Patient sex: M
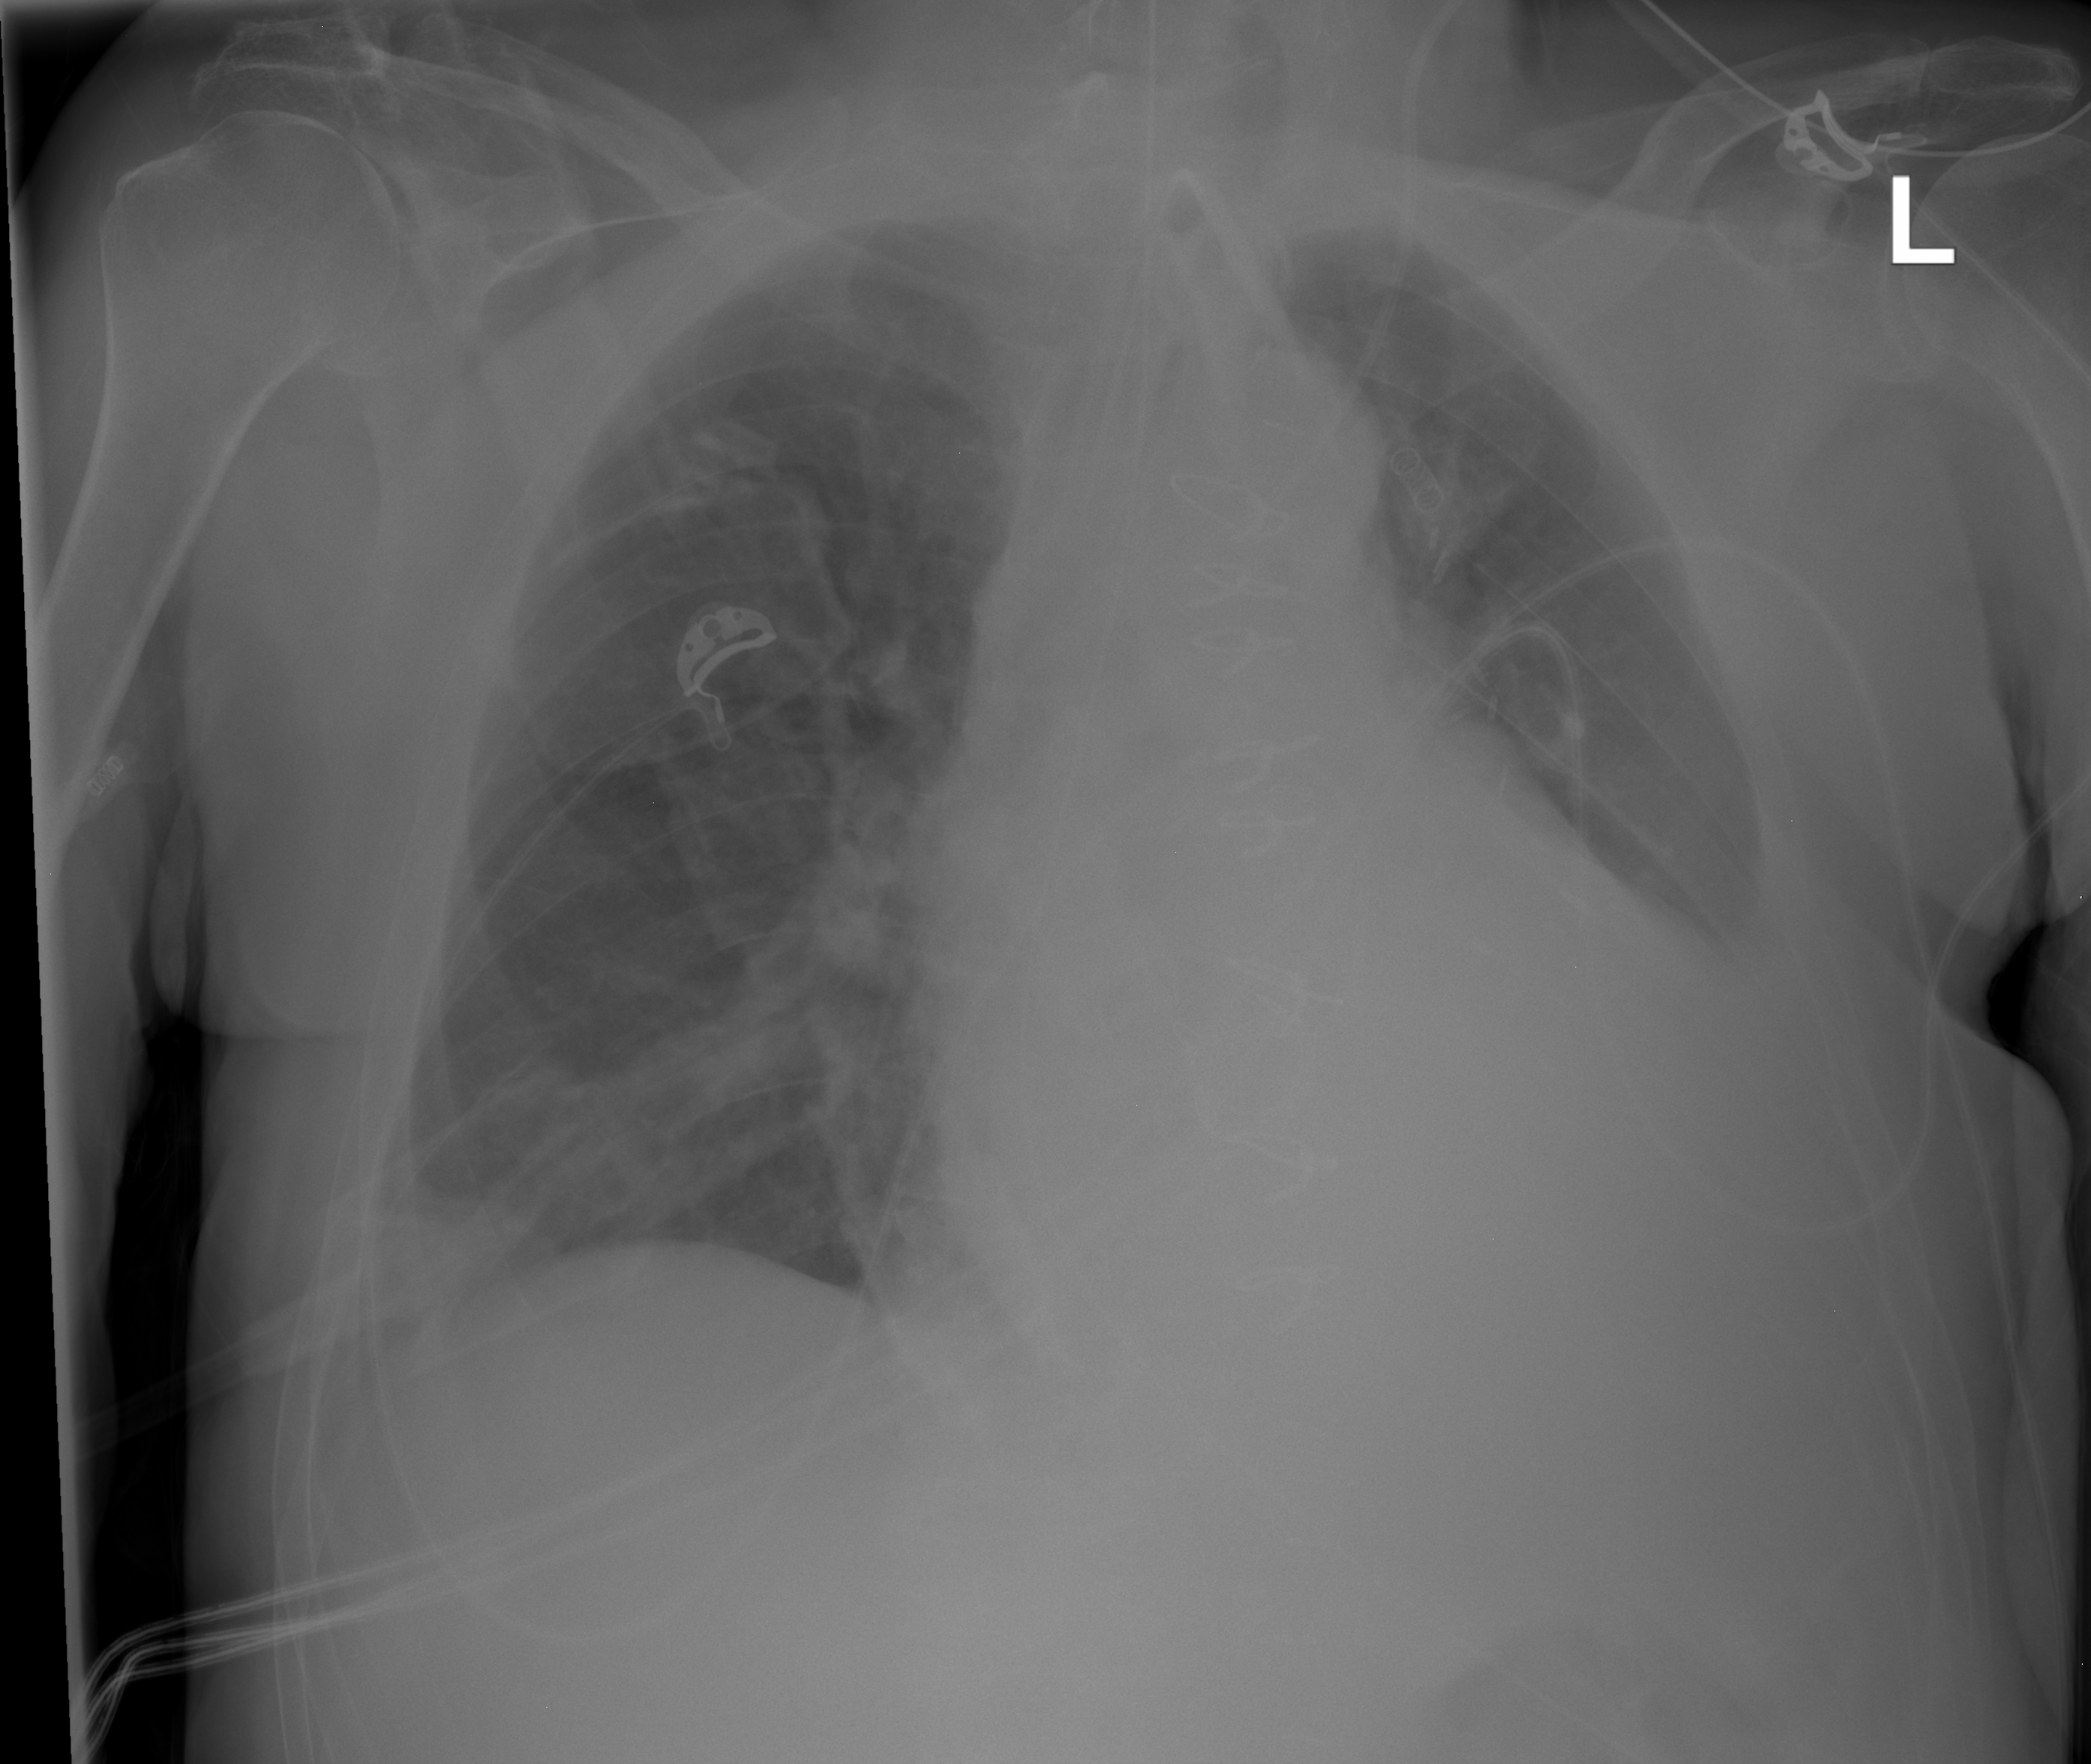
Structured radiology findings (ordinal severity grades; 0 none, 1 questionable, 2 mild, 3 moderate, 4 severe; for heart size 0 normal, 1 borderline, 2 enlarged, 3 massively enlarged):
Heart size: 2
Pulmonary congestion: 0
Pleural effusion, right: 0
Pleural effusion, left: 1
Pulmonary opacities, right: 0
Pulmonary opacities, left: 0
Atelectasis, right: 0
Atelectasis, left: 2